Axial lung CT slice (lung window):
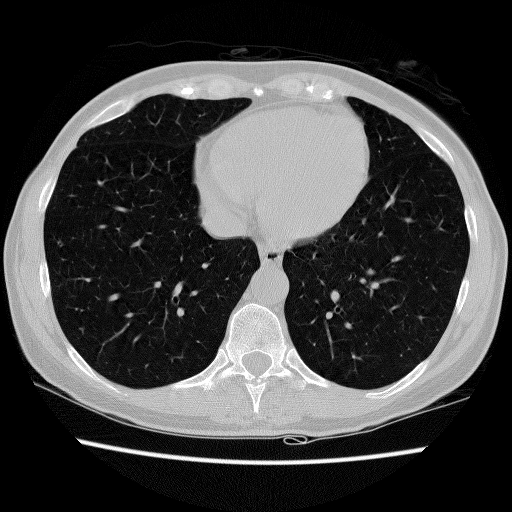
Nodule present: no